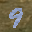
Label: 9